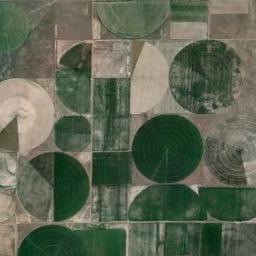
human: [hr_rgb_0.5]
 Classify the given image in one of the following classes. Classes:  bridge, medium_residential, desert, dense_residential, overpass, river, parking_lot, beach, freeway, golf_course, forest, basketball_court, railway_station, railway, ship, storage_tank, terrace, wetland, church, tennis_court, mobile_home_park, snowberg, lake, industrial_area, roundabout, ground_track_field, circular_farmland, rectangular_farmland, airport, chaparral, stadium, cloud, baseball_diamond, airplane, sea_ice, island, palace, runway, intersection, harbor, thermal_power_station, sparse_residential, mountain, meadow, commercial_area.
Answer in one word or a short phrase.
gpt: circular_farmland